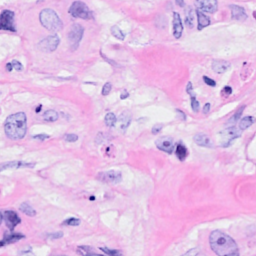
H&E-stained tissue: Breast